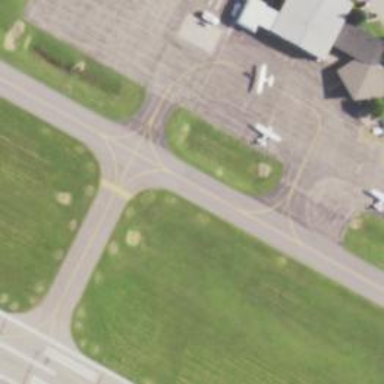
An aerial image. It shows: View of taxiway at the airport.